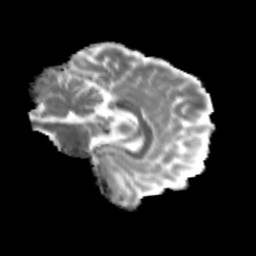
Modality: MD
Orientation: sagittal
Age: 18
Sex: female
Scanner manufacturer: siemens
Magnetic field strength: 3 T
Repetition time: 3.5 s
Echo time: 0.125 s